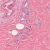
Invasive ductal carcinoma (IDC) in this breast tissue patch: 0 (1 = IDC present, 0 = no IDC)